Interaction volume radius: 5 \u00c5
Interaction volume height: 30 \u00c5
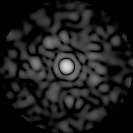
Disorder parameter: 0.8379